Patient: sex F, age 34
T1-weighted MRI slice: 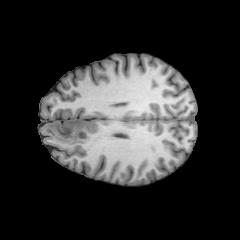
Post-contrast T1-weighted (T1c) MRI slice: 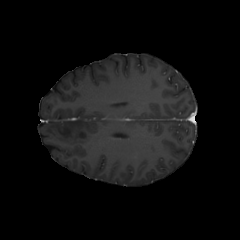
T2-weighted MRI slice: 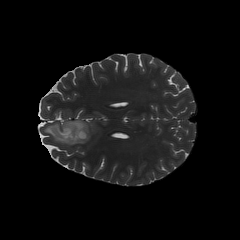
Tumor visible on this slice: yes
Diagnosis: Astrocytoma, IDH-mutant
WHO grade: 2